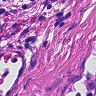
Metastatic tissue present: yes